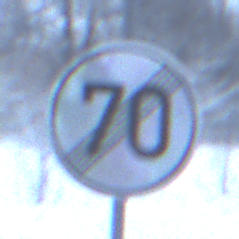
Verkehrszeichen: EndeGeschwindigkeit70
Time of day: Midday
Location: Outdoor (Nature)
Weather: Overcast
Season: Winter
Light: Natural